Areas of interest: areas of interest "State Grid Car Charging Station (Jiangsu Province Huai'an City Chengen Avenue Banzhag Electric Vehicle Charging Station)"
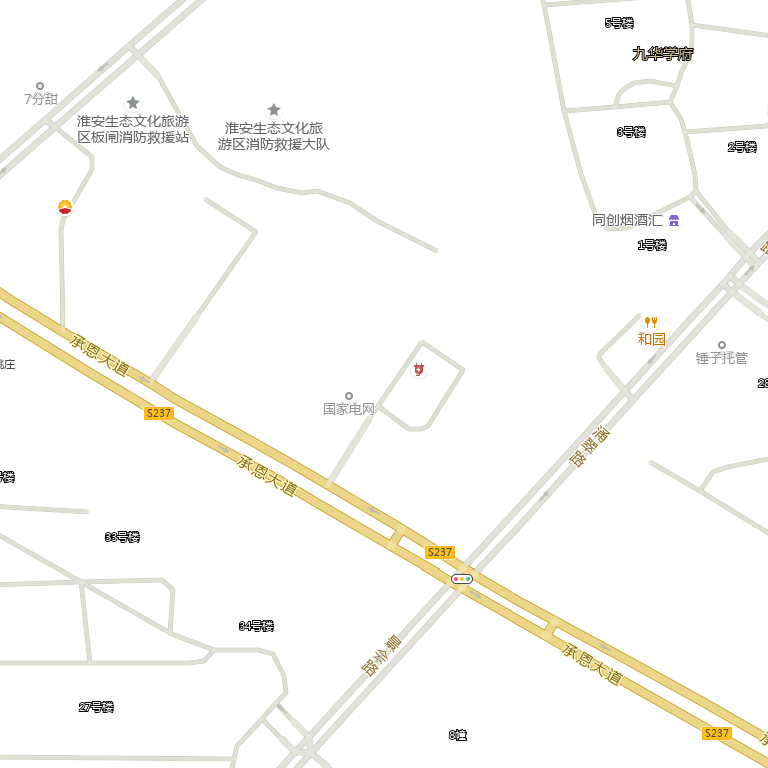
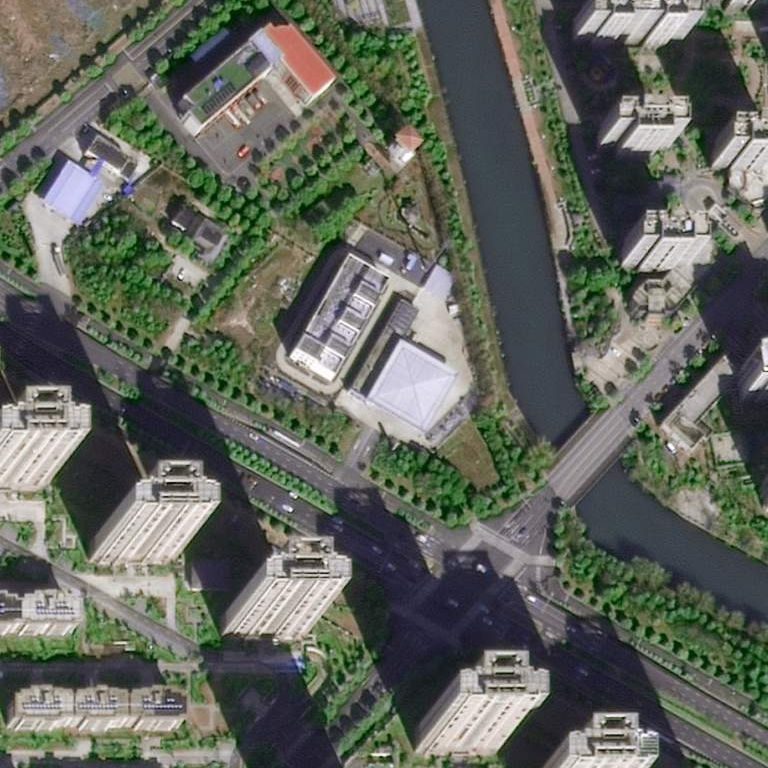